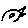
Label: bird